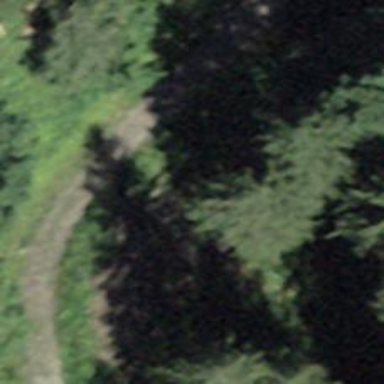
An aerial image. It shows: Gravel track with grade5 tracktype.